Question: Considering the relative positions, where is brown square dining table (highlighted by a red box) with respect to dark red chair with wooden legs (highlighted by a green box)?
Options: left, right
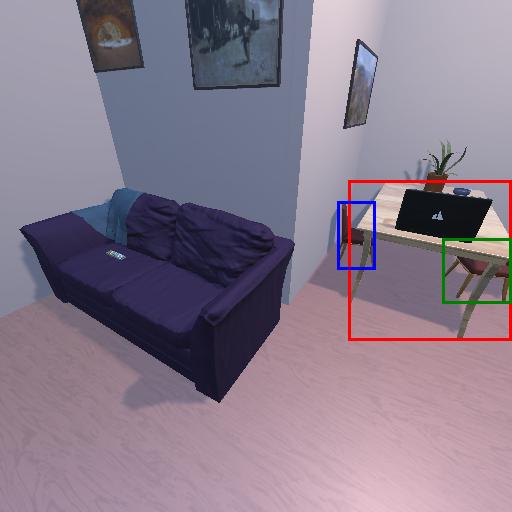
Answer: left